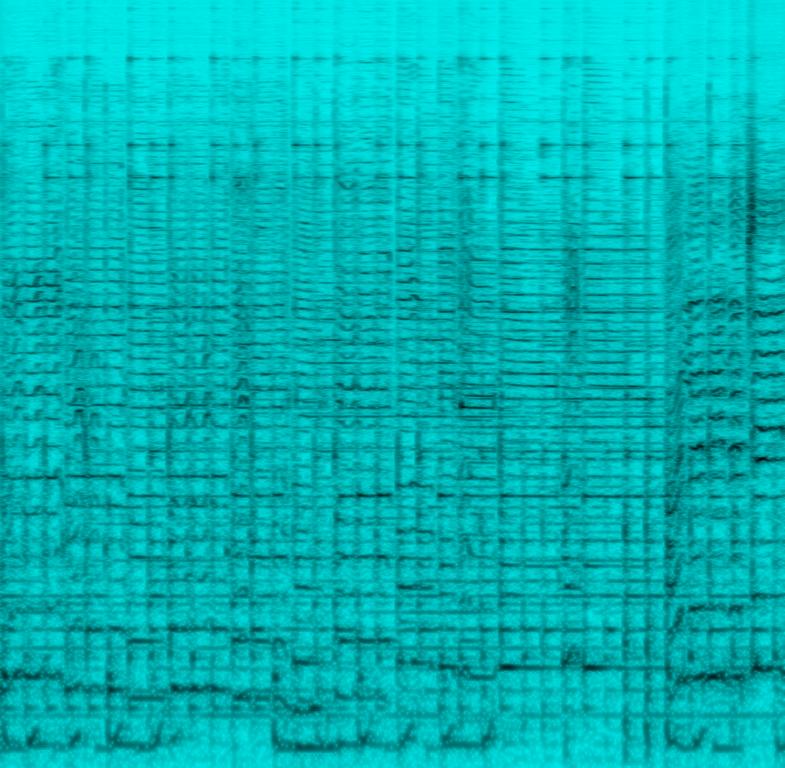
This is a Vedic music piece. There are female vocals singing in a devotional manner. There is a veena playing a repeated theme for the melody. The rhythmic background is being provided by the tabla. The atmosphere is religious. This piece could be playing in the background at Hindu religious events.